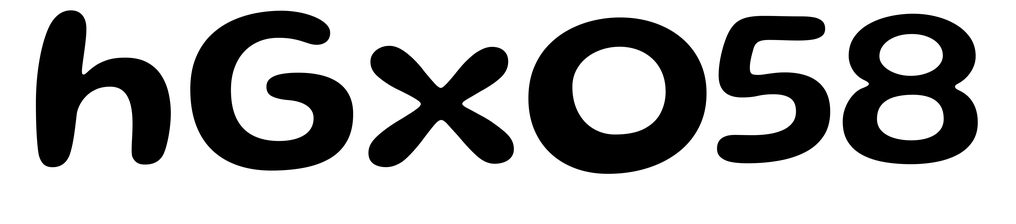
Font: Gluten_Medium